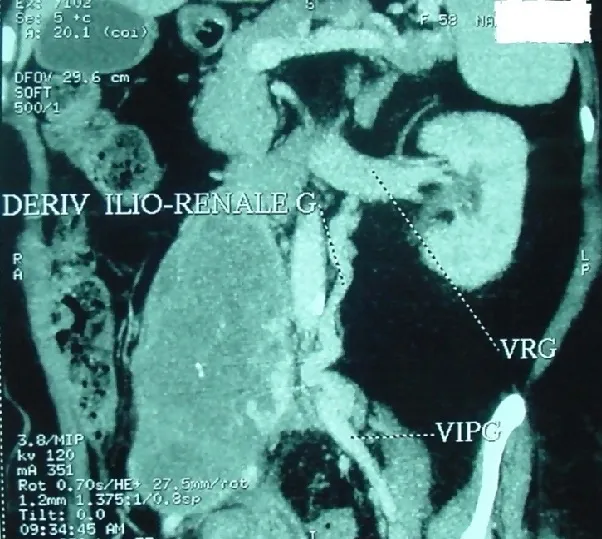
Abdominal CT angiography: left ilio-renal shunt.
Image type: radiology (ct)